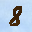
Label: 8